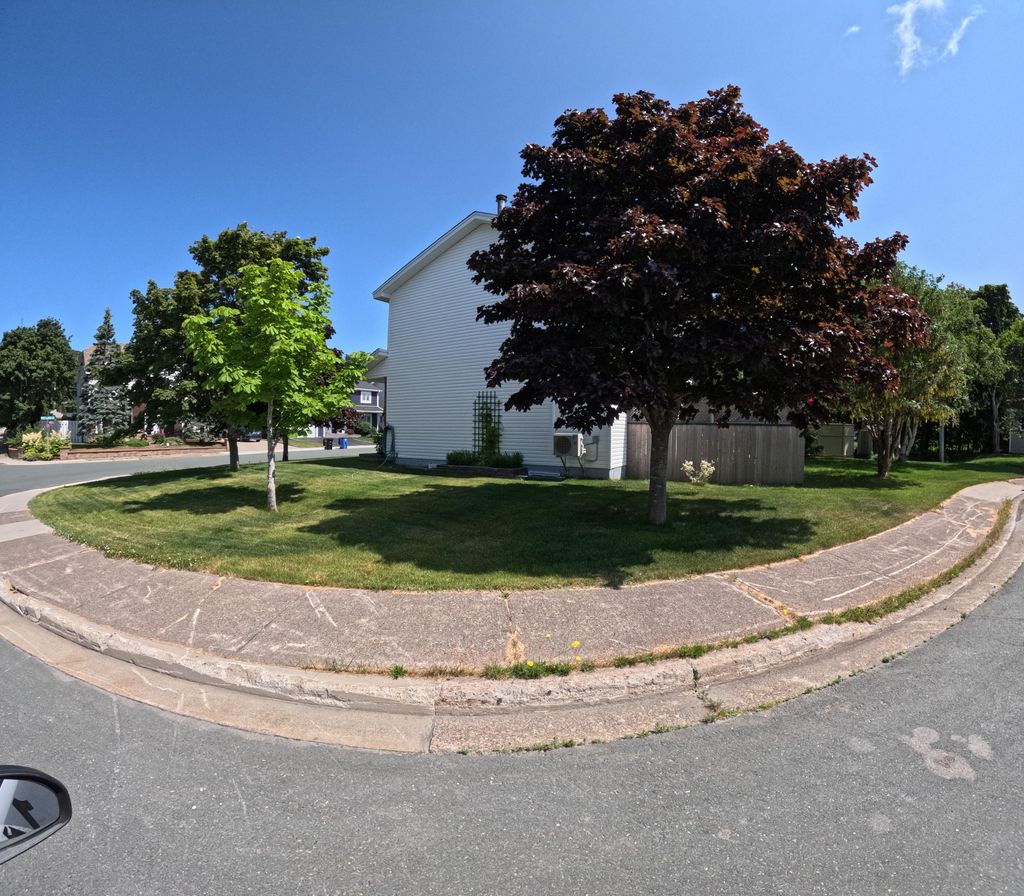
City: st_johns